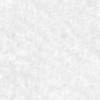
Label: no_change